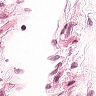
Metastatic tissue present: no